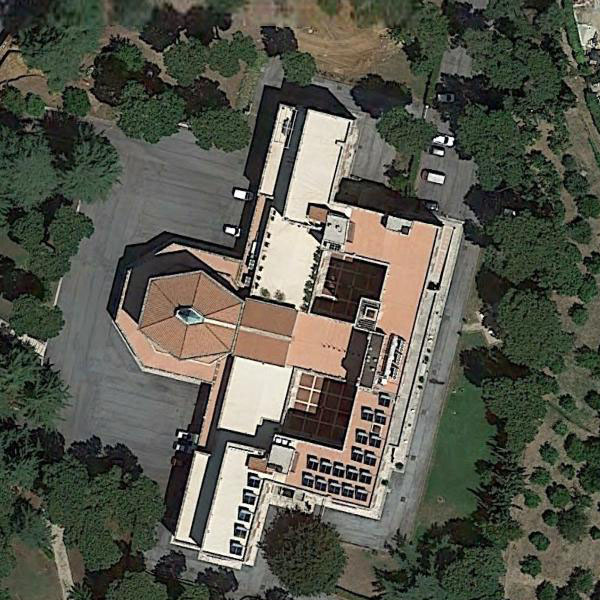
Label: Church